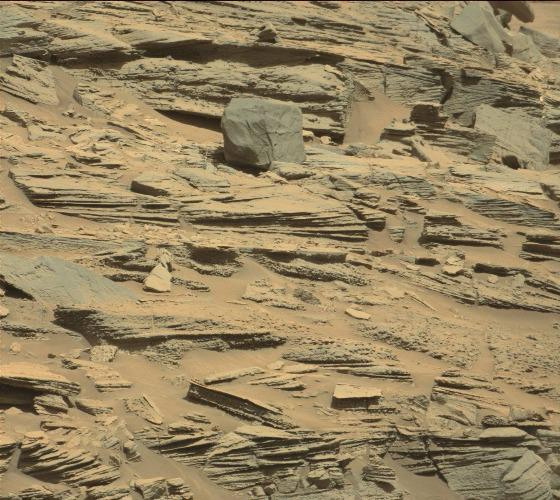
Terrain classes present: Bedrock, Gravel / Sand / Soil, Rock, Shadow